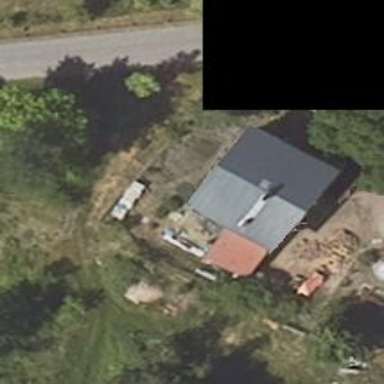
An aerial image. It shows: Simple and straightforward house.